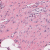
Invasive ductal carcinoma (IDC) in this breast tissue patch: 0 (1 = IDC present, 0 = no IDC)